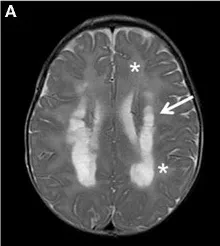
Brain MRI. Axial T2 . Show diffuse hyper intensity of the white matter. Asterisks) more prominent in the posterior periventricular, and . Deep regions. Arrows) with evidence of partial cystic degeneration.
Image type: radiology (mri)